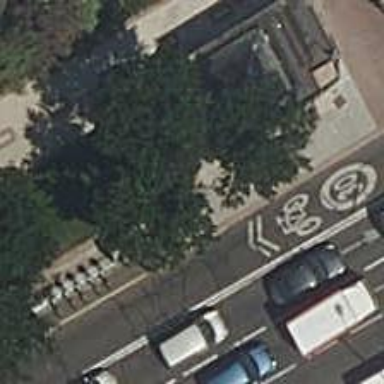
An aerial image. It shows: Bicycle rental facility.